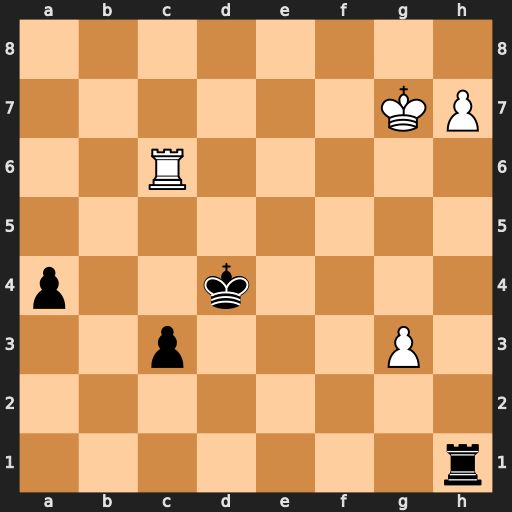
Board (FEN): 8/6KP/2R5/8/p2k4/2p3P1/8/7r
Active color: w
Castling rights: -
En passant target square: -
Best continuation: Rh6 Rxh6 Kxh6 c2 h8=Q+